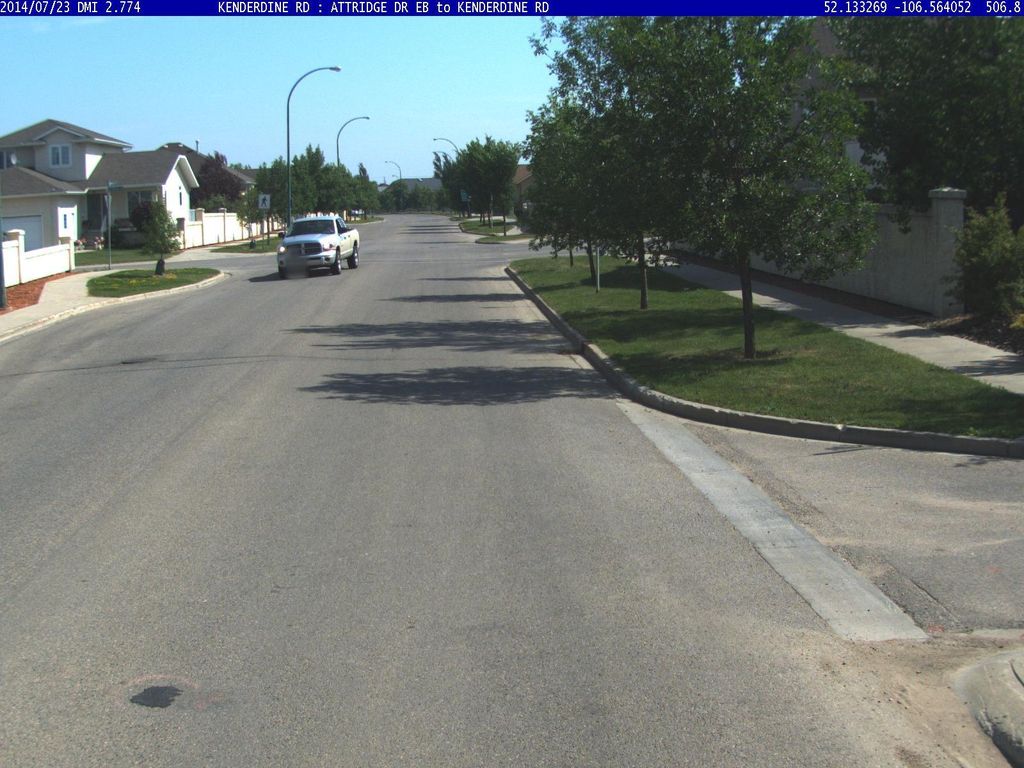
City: saskatoon